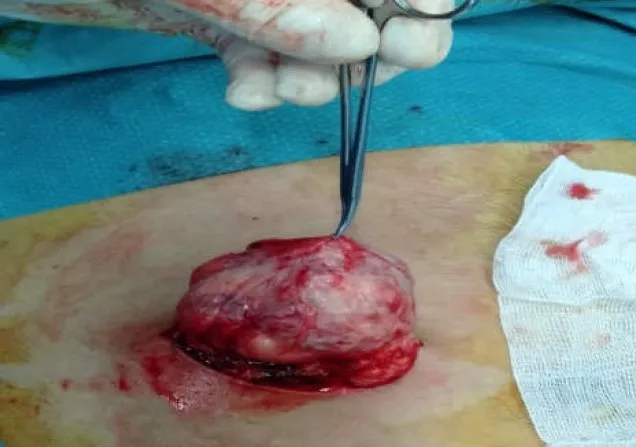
Operative view showing a well-defined subcutaneous mass easily enucleated through a selective incision in the right iliac fossa.
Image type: medical_photograph (other_medical_photograph)